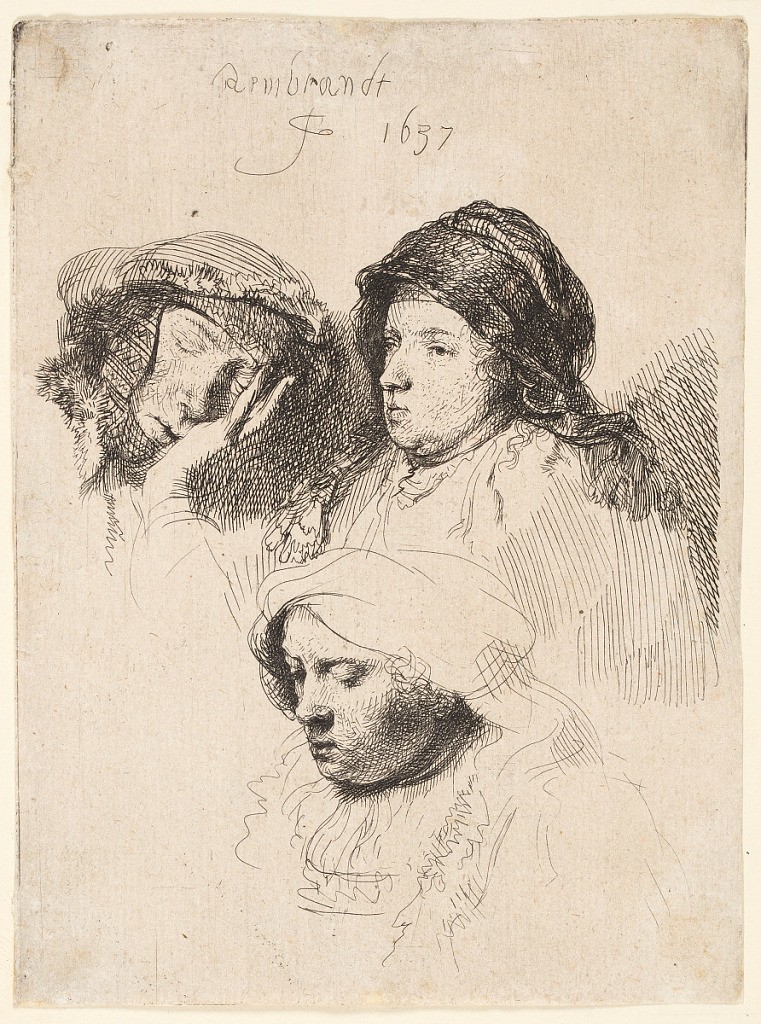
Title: Three Heads of Women, One Asleep
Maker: Rembrandt Harmensz van Rijn, Dutch, 1606–1669
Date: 1637
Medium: Etching on laid paper
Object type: Print
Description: Three heads of women: above, left, woman asleep, her head resting on her hand; right, woman, facing left, the head in three-quarters view.